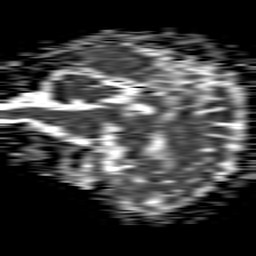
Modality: ADC
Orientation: sagittal
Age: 52
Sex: female
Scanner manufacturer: philips
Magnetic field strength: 1.5 T
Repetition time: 4.6 s
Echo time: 0.08517 s